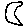
Label: moon